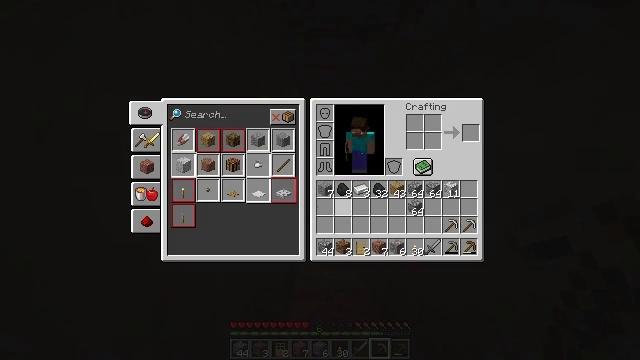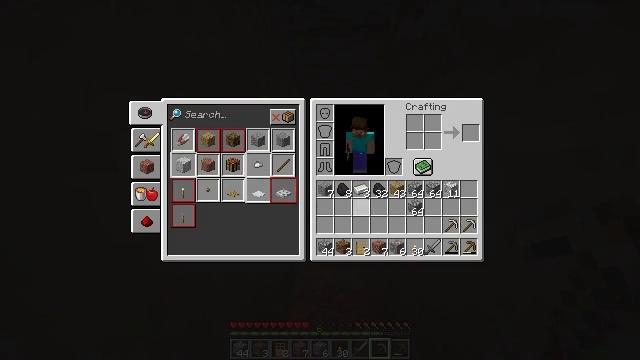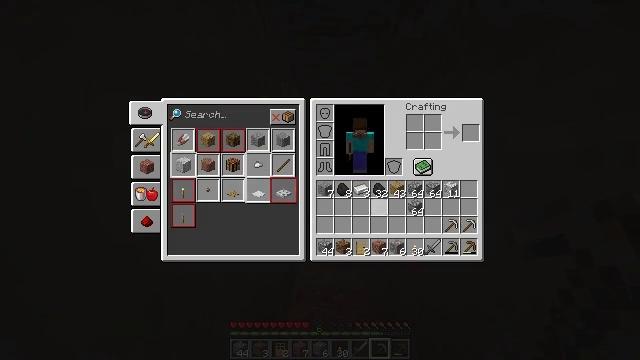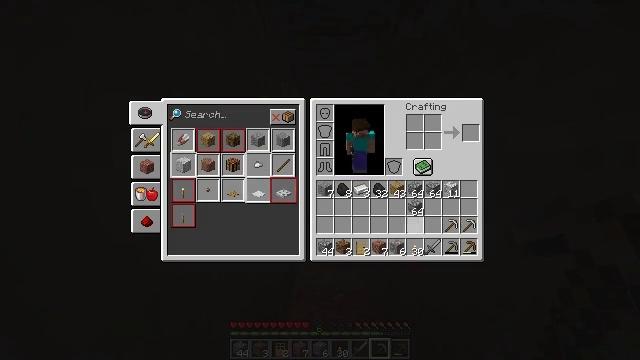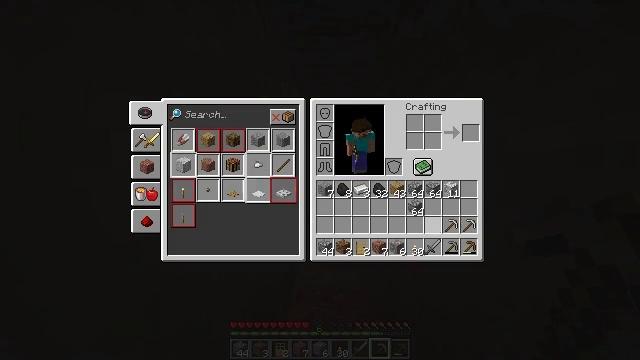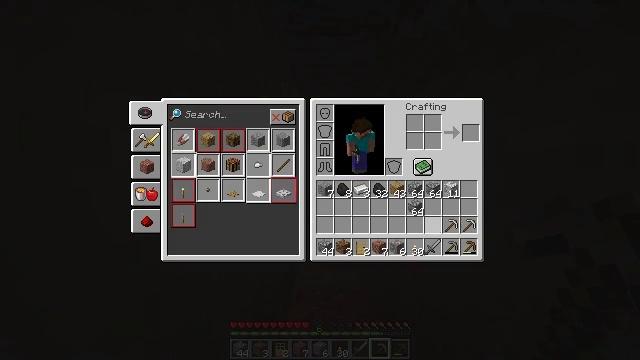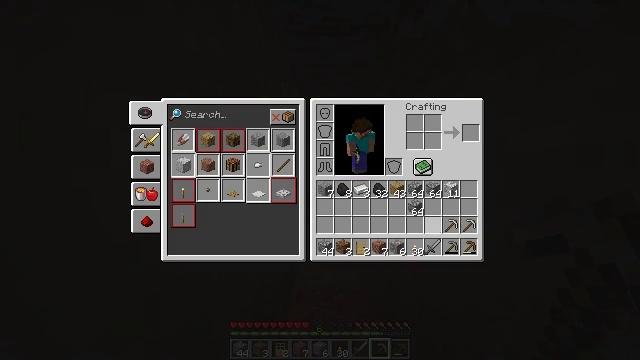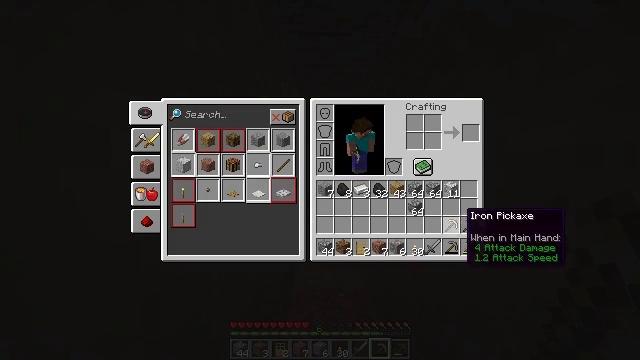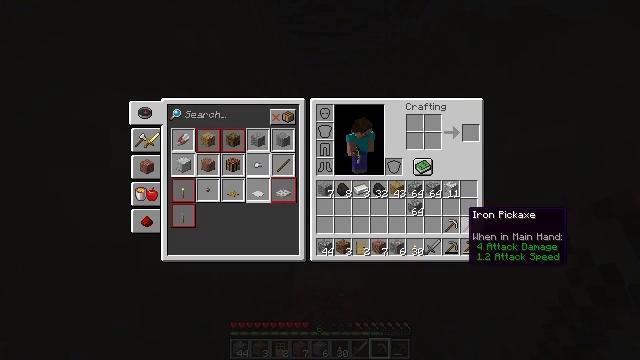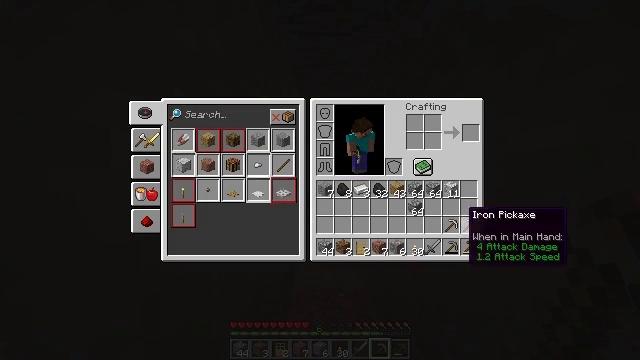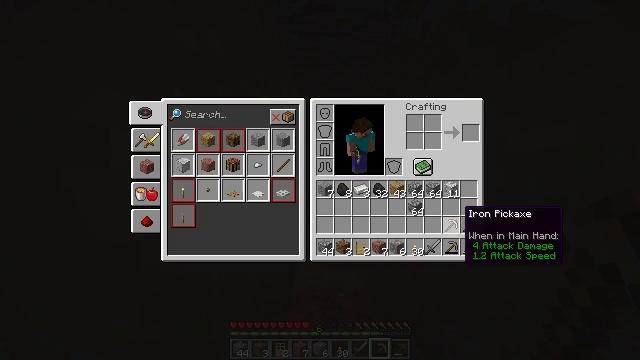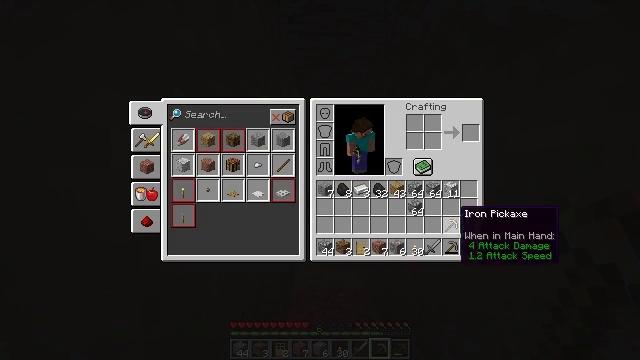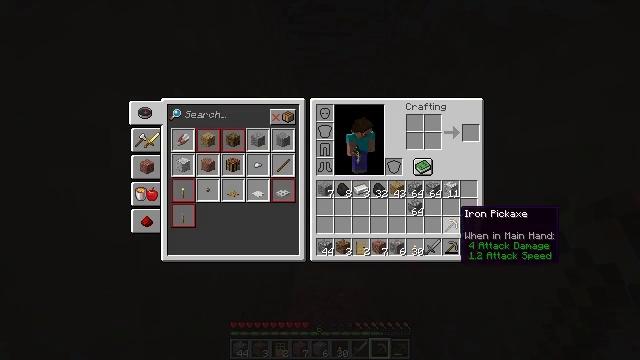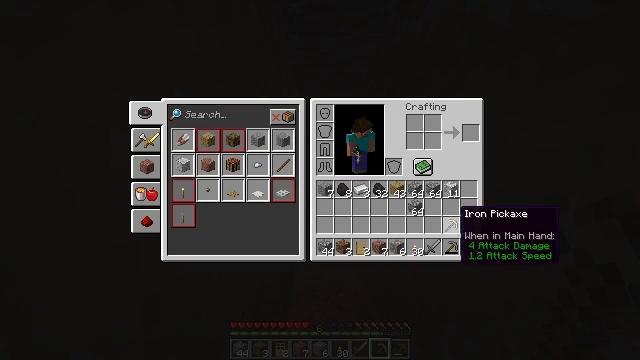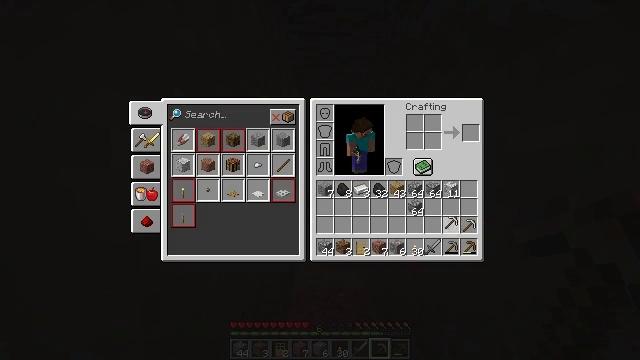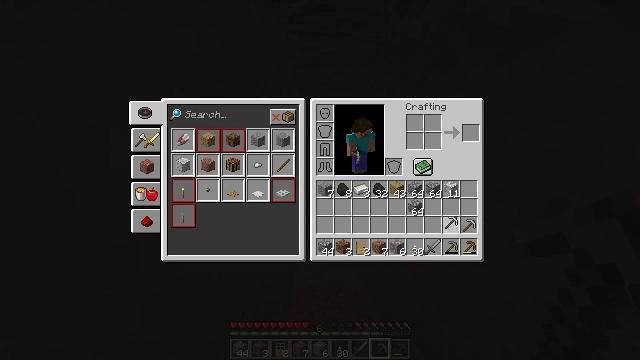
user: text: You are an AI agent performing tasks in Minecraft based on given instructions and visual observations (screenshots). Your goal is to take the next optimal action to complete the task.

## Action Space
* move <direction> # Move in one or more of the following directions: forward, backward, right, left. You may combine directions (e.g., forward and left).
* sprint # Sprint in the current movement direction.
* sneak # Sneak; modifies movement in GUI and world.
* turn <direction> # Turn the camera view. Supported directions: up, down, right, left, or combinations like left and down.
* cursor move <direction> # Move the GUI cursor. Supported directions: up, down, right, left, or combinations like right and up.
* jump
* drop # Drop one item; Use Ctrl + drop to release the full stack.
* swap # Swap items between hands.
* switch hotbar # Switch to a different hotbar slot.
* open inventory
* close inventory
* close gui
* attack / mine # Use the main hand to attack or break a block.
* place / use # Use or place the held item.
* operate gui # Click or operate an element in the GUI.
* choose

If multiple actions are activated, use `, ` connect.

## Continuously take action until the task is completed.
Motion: motion action
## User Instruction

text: Harvest emerald ore in the Extreme Hills biome.
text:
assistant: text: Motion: turn right and down
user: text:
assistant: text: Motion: turn right
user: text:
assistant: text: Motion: turn right and down
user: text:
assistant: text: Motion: turn right
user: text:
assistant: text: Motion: turn right
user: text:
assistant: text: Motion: no_op
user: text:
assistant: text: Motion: turn right
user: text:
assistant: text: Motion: no_op
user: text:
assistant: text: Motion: no_op
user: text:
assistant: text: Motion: no_op
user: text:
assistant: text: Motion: no_op
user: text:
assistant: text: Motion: no_op
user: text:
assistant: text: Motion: no_op
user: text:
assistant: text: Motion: attack / mine
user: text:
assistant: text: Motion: attack / mine
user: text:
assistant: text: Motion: attack / mine
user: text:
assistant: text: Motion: no_op
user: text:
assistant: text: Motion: no_op
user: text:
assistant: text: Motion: no_op
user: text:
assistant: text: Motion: no_op
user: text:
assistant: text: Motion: no_op
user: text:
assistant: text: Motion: no_op
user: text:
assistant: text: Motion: no_op
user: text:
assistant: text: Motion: no_op
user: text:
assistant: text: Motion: no_op
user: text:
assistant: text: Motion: no_op
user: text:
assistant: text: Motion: no_op
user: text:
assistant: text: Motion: no_op
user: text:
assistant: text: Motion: no_op
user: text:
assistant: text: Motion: no_op